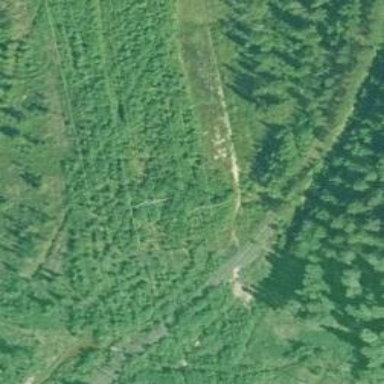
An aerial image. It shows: Disused railway spur service.